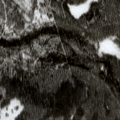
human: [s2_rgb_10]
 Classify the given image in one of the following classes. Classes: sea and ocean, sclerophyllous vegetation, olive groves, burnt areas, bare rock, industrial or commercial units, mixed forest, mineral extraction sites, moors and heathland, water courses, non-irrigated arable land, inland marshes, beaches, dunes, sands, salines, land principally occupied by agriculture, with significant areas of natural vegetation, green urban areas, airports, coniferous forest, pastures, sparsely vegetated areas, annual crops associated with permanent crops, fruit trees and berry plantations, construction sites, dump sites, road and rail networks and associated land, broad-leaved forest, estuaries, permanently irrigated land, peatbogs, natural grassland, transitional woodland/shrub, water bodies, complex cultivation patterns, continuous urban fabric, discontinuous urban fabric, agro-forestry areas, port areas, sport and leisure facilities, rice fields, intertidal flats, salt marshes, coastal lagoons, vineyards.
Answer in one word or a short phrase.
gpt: coniferous forest, transitional woodland/shrub